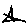
Label: star